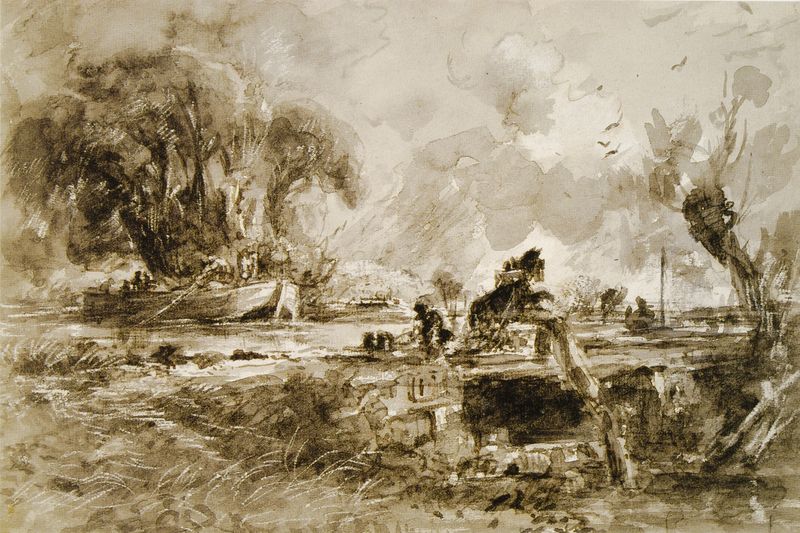
Titel: Second Study for 'The Leaping Horse'
Künstler: John Constable
Standort: London
Institution: British Museum
Schlagwörter: baum, dunkel, feuer, gemälde, himmel, mann, meer, schatten, vogel, wasser, weiß, wolken, aquarell, bäume, fluss, landschaft, menschen, see, teich, ufer, äste, braun, grau, hell, licht, schwarz, skizze, zeichnung, gras, rasen, weg, wiese, wolke, beige, expressionismus, mensch, steine, bach, baumstamm, erde, feld, gräser, halme, horizont, natur, schilf, spiegelung, stamm, strauch, vögel, weide, wind, zweige, brücke, büsche, gebüsch, gewässer, kanal, rauch, sträucher, person, pflanzen, wasserfall, boot, fliegen, kahn, pferd, pferde, ruder, schiff, segel, wellen, düster, fischer, abhang, monochrom, linien, farblos, sepia, bug, brand, orkan, schlacht, sturm, turner, unwetter, wetter, duktus, ruderer, brun, gris, homme, marron, baumkrone, grashalme, striche, regen, laviert, tusche, village, wasserfarben, radierung, blanc, noir, grauabstufungen, sumpf, wurzeln, verwischt, lac, moor, lanschaft, landschafft, laubbäume, bateaux, unfertig, gravure, mort, arbre, bosquet, ciel, nature, paysage, peinture, rötel, fleuve, herbes, baumstumpf, cheval, lavierung, eau, unruhig, riviere, champ, fuhrwerk, esquisse, dessin, ile, nuage, nuages, teichnung, petit, bot, arbres, gehöht, oiseau, pont, herbe, prairie, encre, graphique, lavis, monochrome, oiseaux, gens, mer, reflet, bataille, navire, barque, noir et blanc, grisaille, guerre, hommes, tempete, vent, combat, aquarelle, fumee, bateau, marin, étude, spontan, batteau, pré, moulin, etang, océan, rive, canal, aquaell, aquerelle, dessins, mac, saule, viel, navale, rame, wolken#, explosion, marrons, grisaile, camaieu, nooir, troie, mers, vents